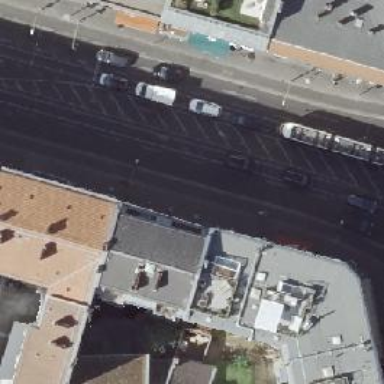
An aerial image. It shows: Clothing store.